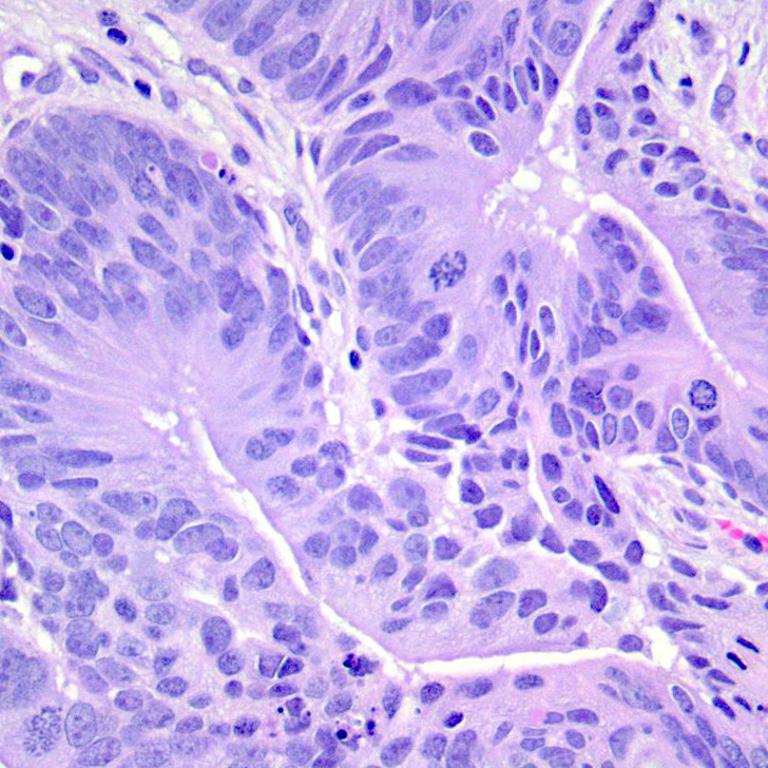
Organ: colon
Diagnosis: adenocarcinomas